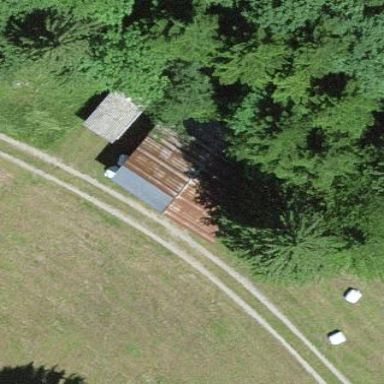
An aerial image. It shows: Barn.